Question: As a part of my thread I want to calculate the mean value of 30 readings. To calculate it I am using formula

This is the code of 'run()' method of my thread (the variables are defined before in thread - I've just put them to see the types of variables used):
'''
//Thread's variables
float[] values;
String[] str1;
String[] str2;
int counter = 0;
int calibrationCounter = 0;
StringBuilder strBuilder;
ReadingsUpdateData updater;
String msg;
float[] calibrationValues;
public void run() {
while (true) {
try{
msg = inputList.poll();
} catch(NoSuchElementException nse){
continue;
}
if (msg == null) {
continue;
}
String[] msgArray = msg.split("!");
for (String m : msgArray) {
if (m.length() == 0) {
continue;
}
if(m.charAt(0)!='A'){
strBuilder.append(m);
continue;
} else {
str1 = strBuilder.toString().split(":");
if (str1.length != 2) {
if(str1.length>2){
strBuilder.delete(0,strBuilder.length());
continue;
}
strBuilder.append(m);
continue;
}
if (!str1[0].equals("ANG")) {
strBuilder.delete(0,strBuilder.length());
continue;
}
str2 = str1[1].split(",");
if (str2.length != 3) {
if(str2.length >3){
strBuilder.delete(0,strBuilder.length());
strBuilder.append(m);
continue;
}
strBuilder.append(m);
continue;
}
try {
if(readingsCalibration) {
if(calibrationCounter<30) {
Log.d(LOG_TAG,calibrationValues[0] + " = (1/(" +calibrationCounter +"+1))*("+calibrationValues[0] + "*"+calibrationCounter +"+"+str2[0]+"))");
calibrationValues[0] = (1/(calibrationCounter + 1))*
(calibrationValues[0]*calibrationCounter+Float.parseFloat(str2[0]));
calibrationValues[1] = (1/(calibrationCounter + 1))*
(calibrationValues[1]*calibrationCounter+Float.parseFloat(str2[1]));
calibrationValues[2] = (1/(calibrationCounter + 1))*
(calibrationValues[2]*calibrationCounter+Float.parseFloat(str2[2]));
calibrationCounter++;
} else {
readingsCalibration = false;
calibrationCounter = 0;
}
} else {
values[0] = Float.parseFloat(str2[0]) - calibrationValues[0];//x
values[1] = Float.parseFloat(str2[1]) - calibrationValues[1];//y
values[2] = Float.parseFloat(str2[2]) - calibrationValues[2];//z
updater.setData(values);
EventBus.getDefault().post(updater);
}
} catch (NullPointerException npe) {
} catch (NumberFormatException nfe) {
}
strBuilder.delete(0,strBuilder.length());
strBuilder.append(m);
}
}
}
}
'''
Unfortunately, I am getting all the time only zeros as a result. Only at a first run I get some value but next one and each after gives 0. I was thinking about some problem with type casting but then I wouldn't get also first value.
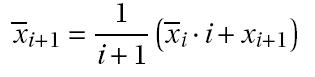
Answer: Since you're dividing two 'int's, you're performing <URL>, i.e., keeping only the whole part of the result.
to get a floating point result, it would suffice to define one of the operands as a 'double'. e.g.:
'''
double calibrationCounter = 0.0;
'''